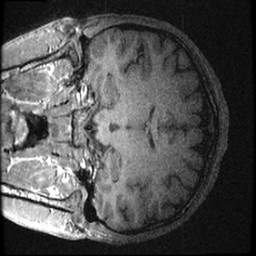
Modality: T1w
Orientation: coronal
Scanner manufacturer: ge
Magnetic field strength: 3 T
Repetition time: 0.007008 s
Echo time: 0.002612 s